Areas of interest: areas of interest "Huachuan Yindi International Building Materials City"
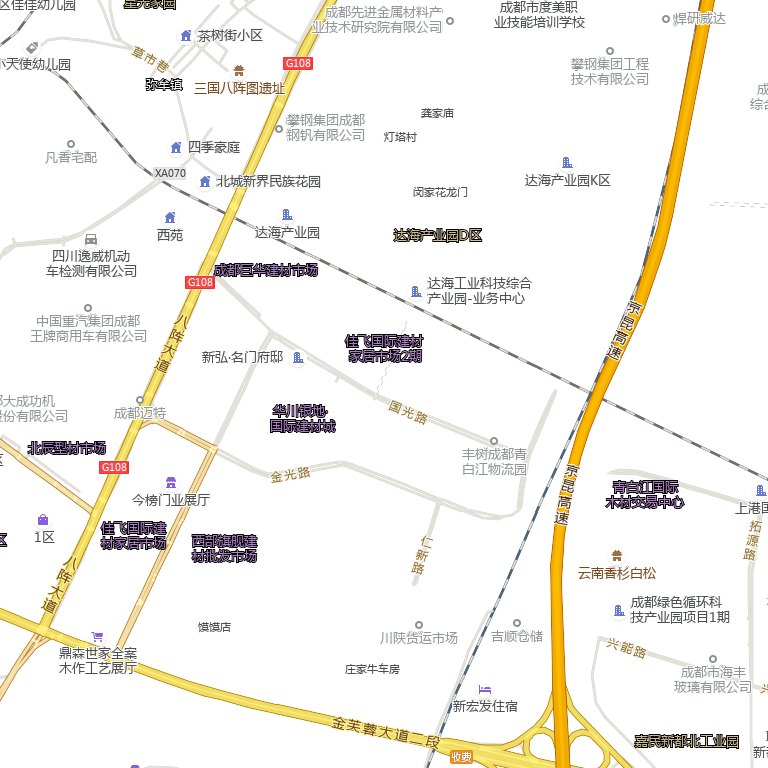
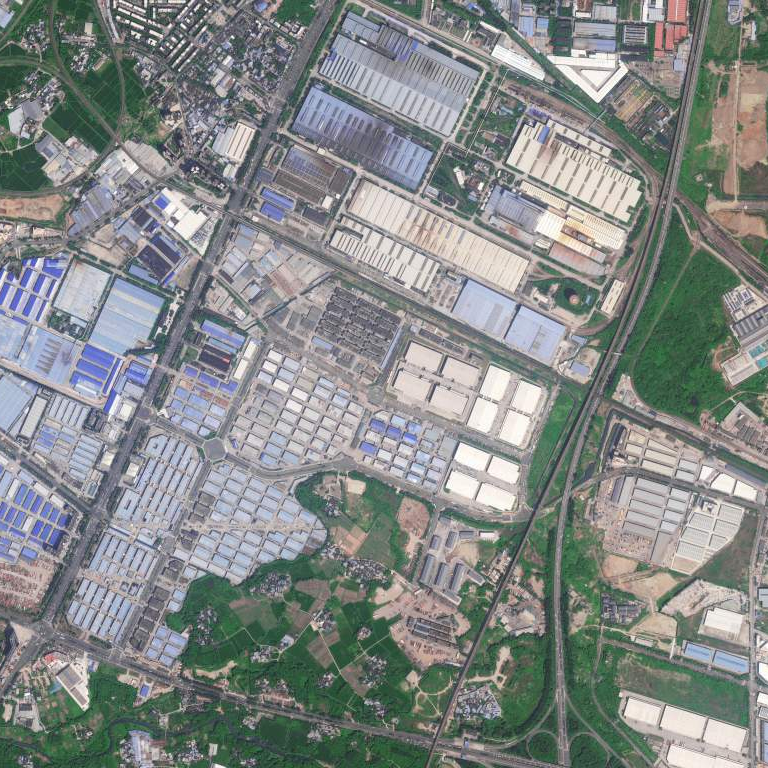